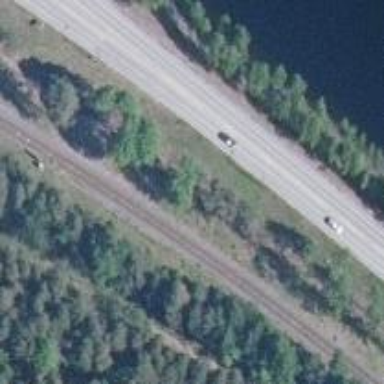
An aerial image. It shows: Railway track.